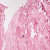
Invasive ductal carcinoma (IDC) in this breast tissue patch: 0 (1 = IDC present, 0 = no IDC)